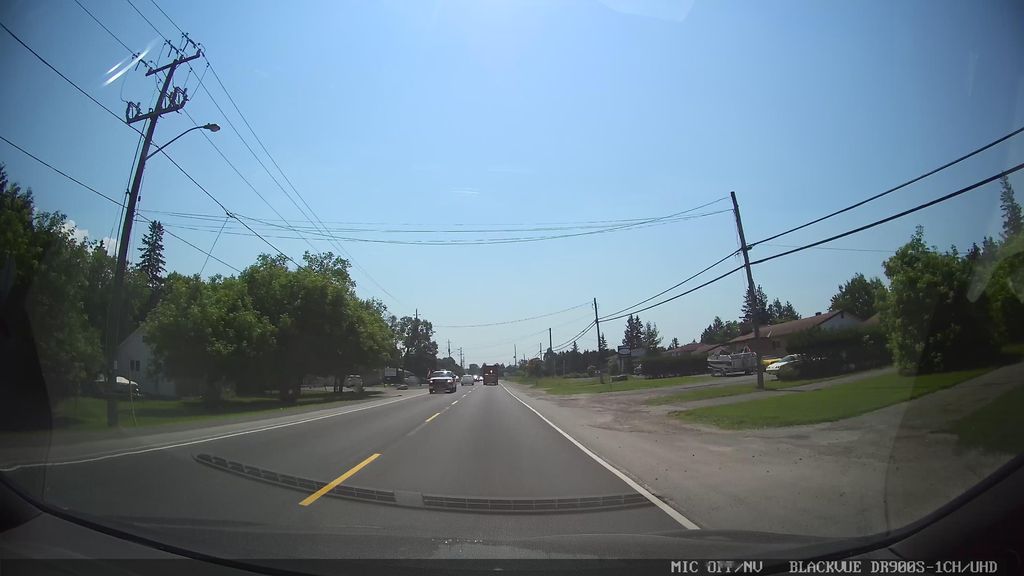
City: ottawa-gatineau